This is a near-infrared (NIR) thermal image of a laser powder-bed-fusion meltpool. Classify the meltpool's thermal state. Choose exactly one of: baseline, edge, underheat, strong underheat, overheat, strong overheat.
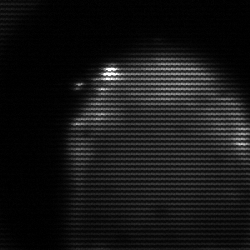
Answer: edge